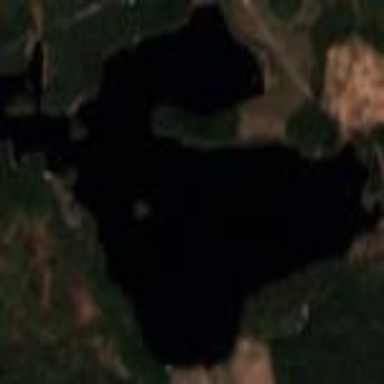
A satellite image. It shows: Beautiful lake surrounded by nature.